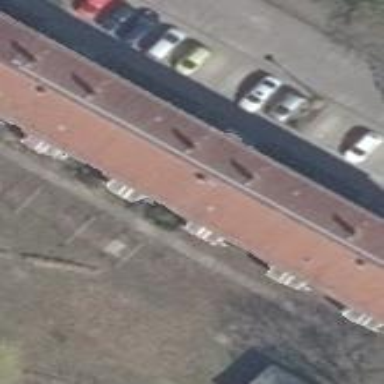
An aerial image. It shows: Residential building with red gabled roof.